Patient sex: F
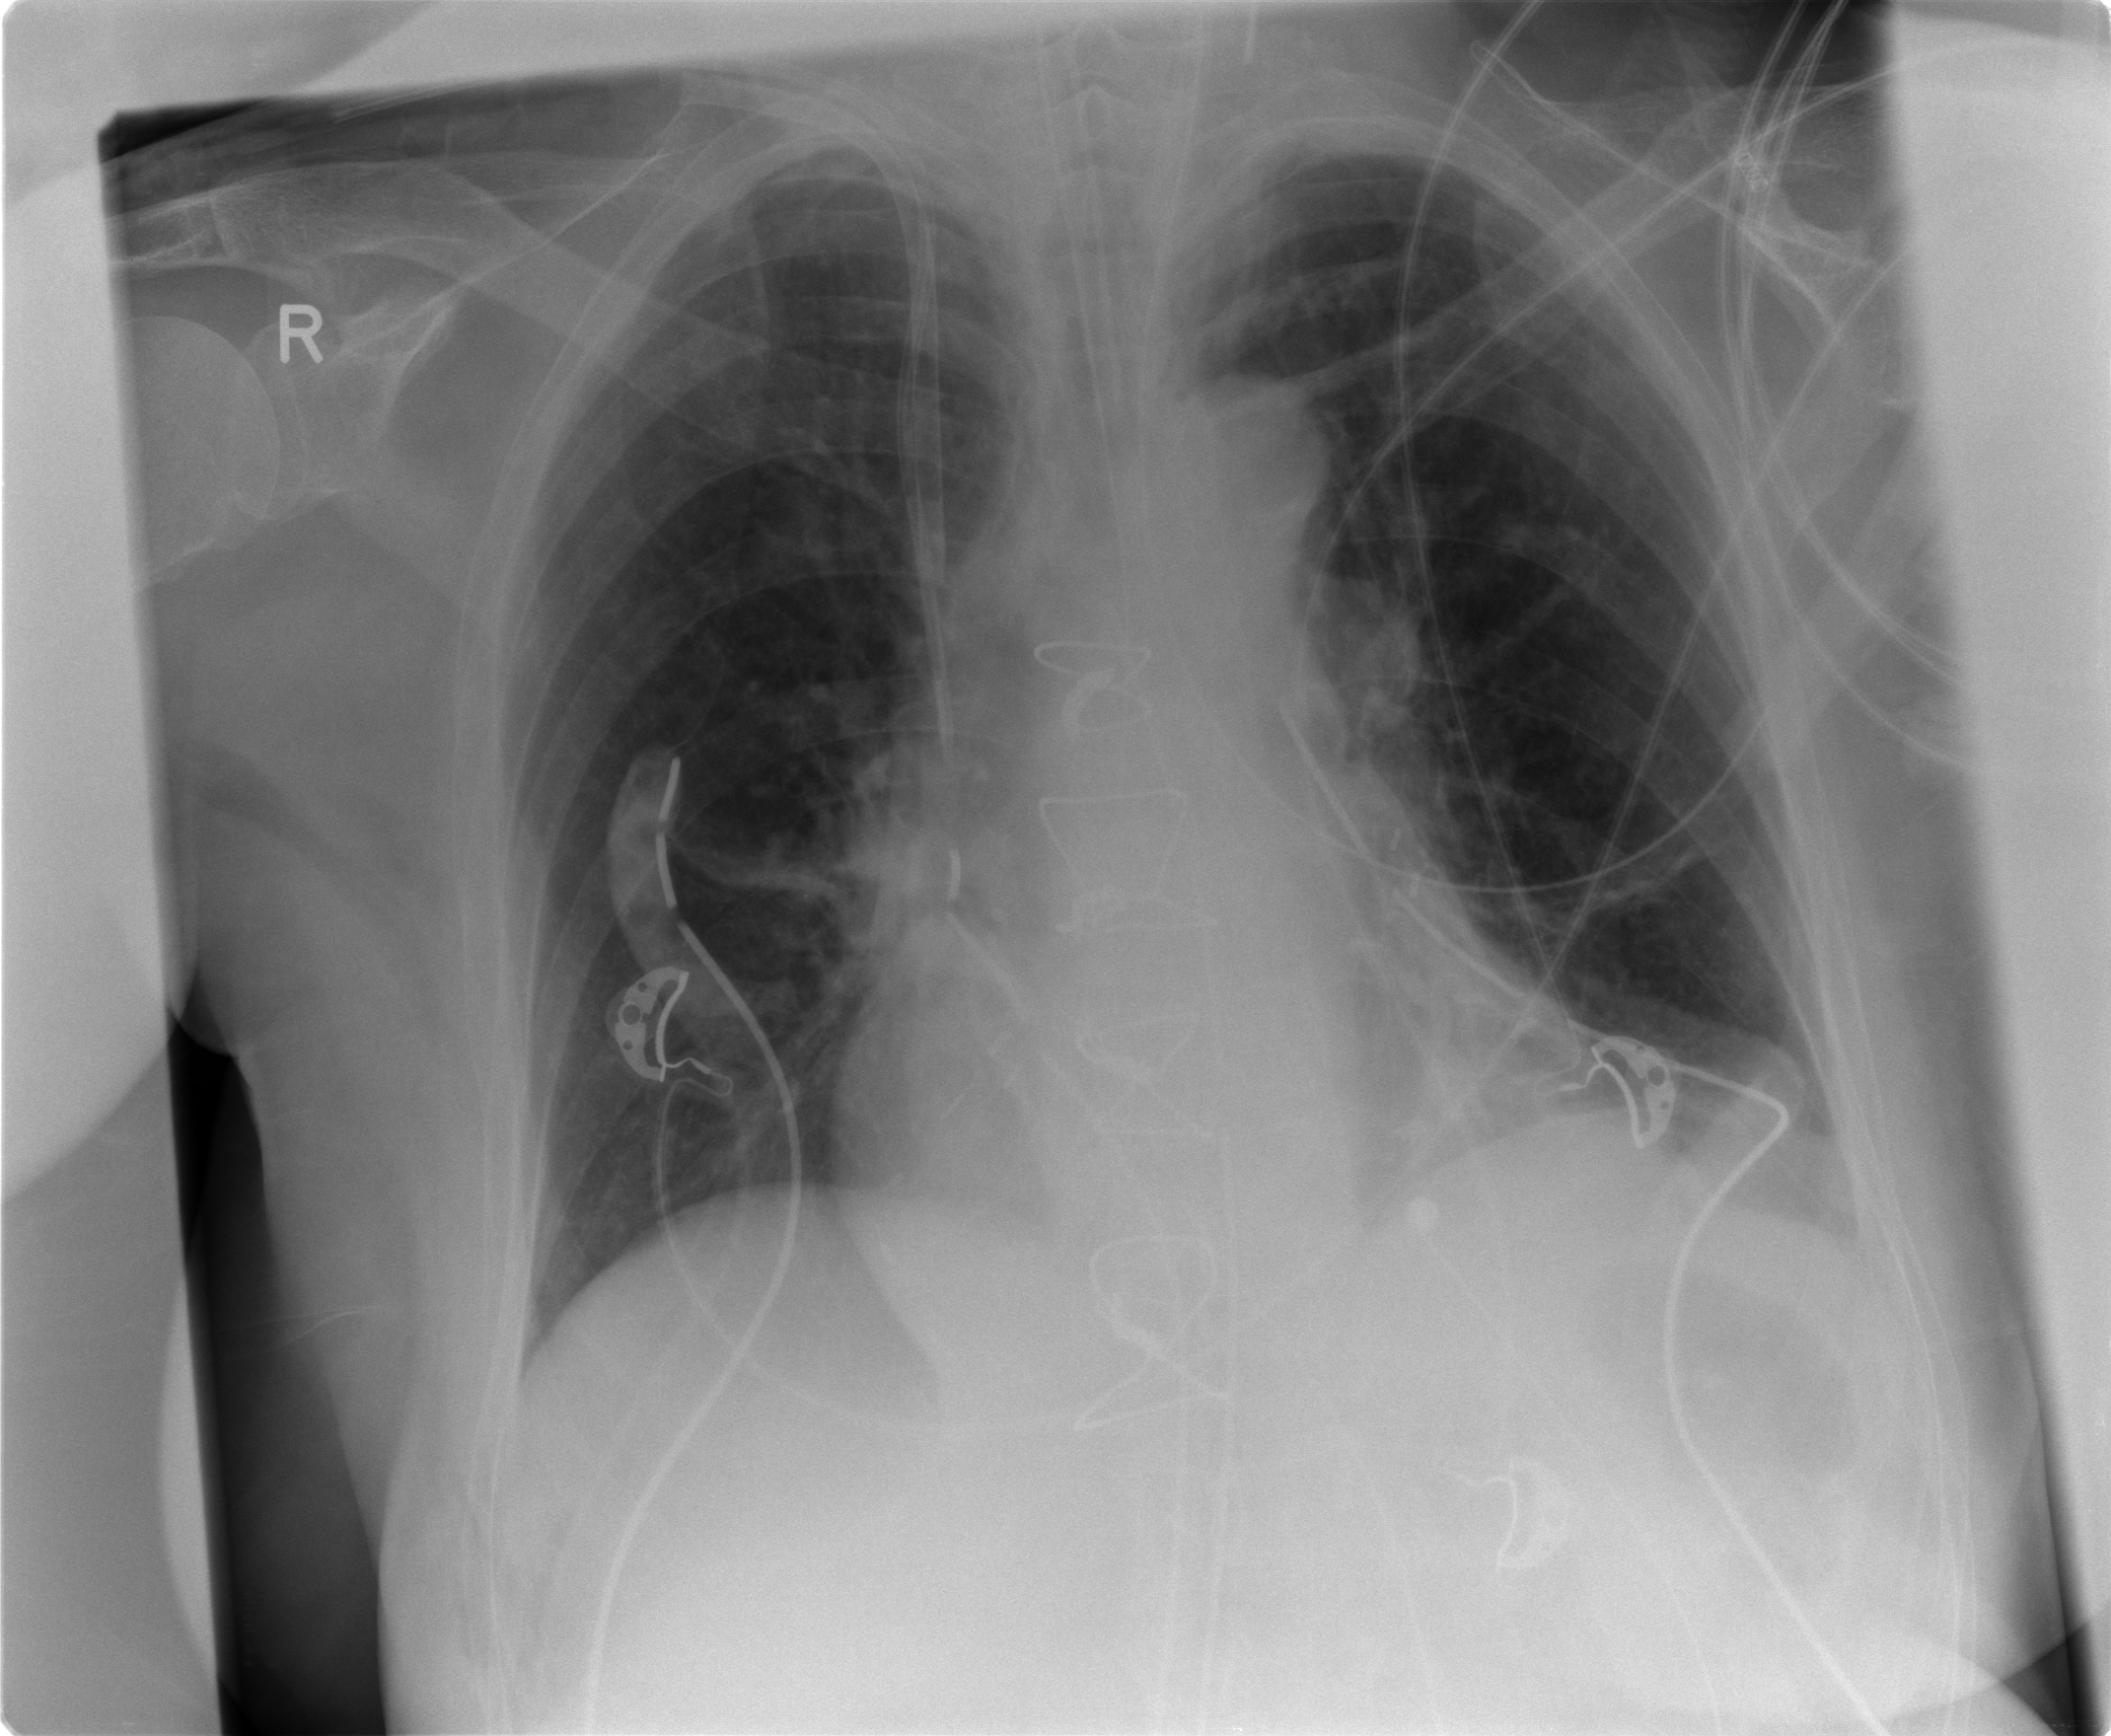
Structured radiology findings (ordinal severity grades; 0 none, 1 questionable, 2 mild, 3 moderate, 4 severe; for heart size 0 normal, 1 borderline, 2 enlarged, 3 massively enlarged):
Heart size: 0
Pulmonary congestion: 0
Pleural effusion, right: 0
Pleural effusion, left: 0
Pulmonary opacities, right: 0
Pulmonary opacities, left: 0
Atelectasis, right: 1
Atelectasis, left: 0